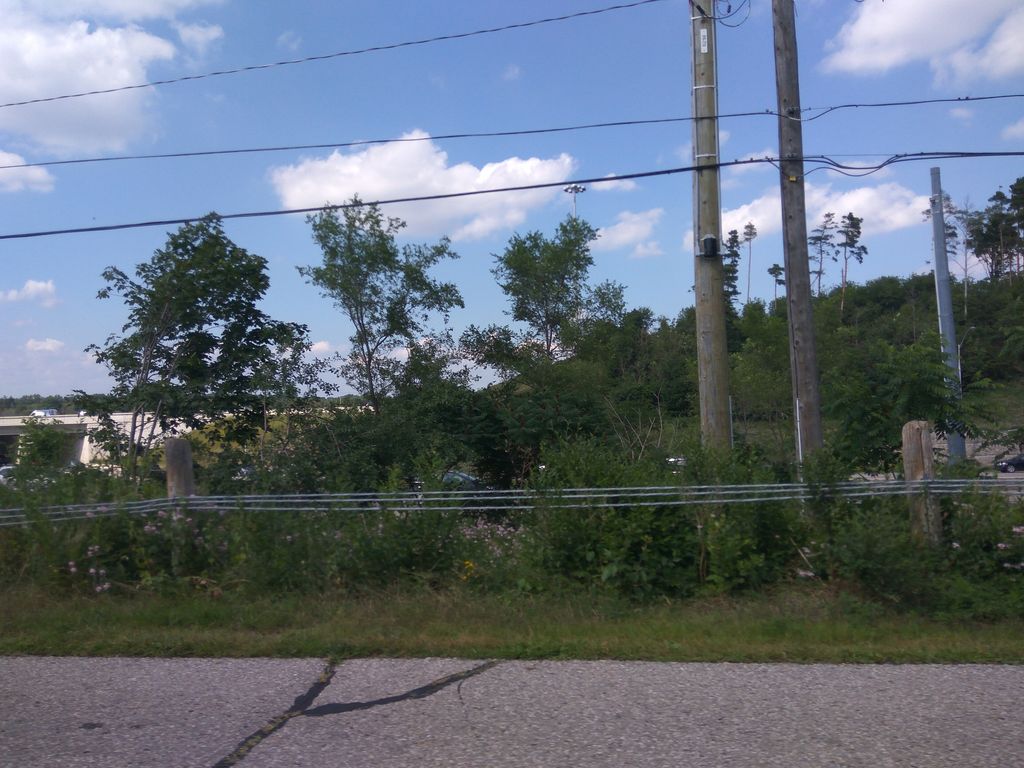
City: kitchener-waterloo